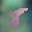
Label: 8